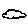
Label: cloud